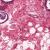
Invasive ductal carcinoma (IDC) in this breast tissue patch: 0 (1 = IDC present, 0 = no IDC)